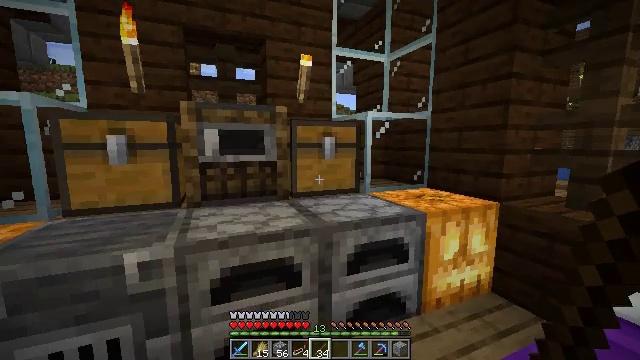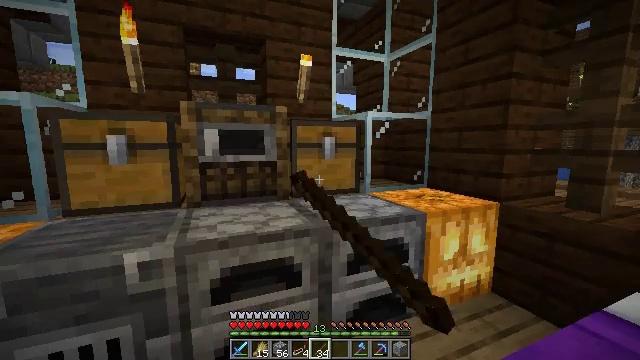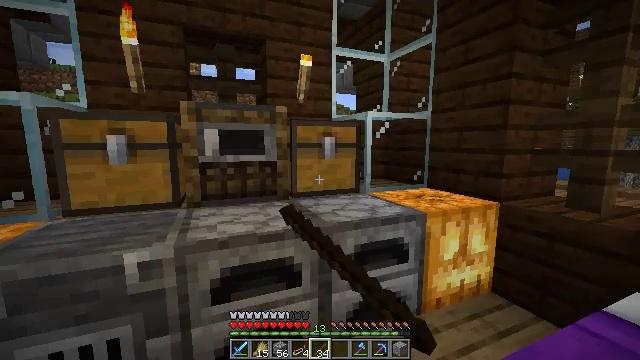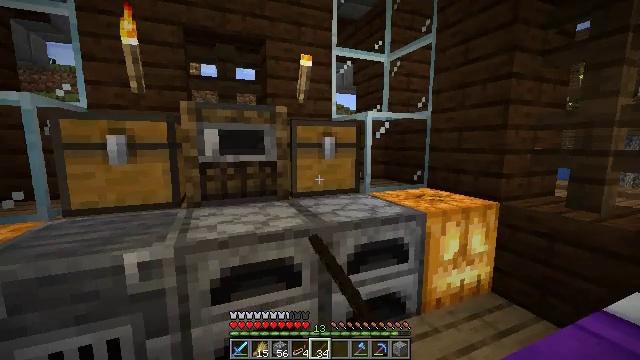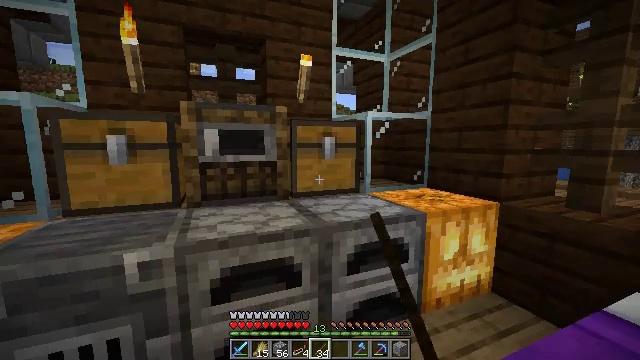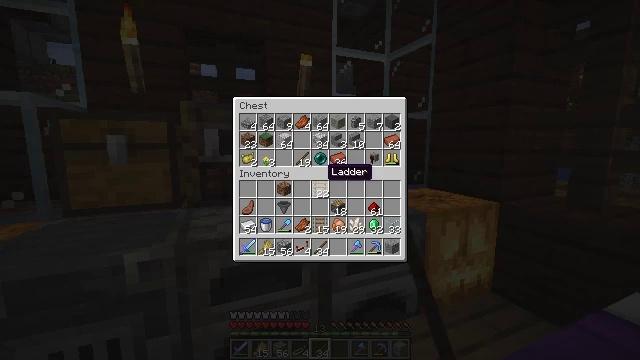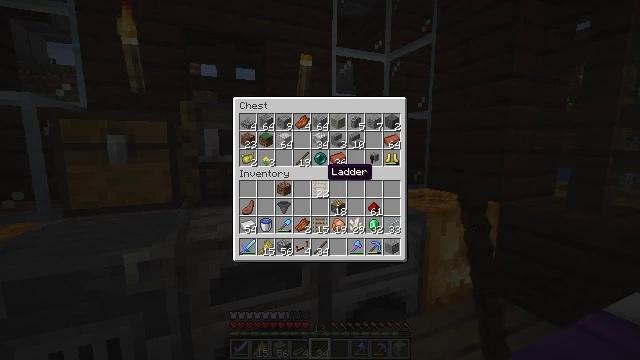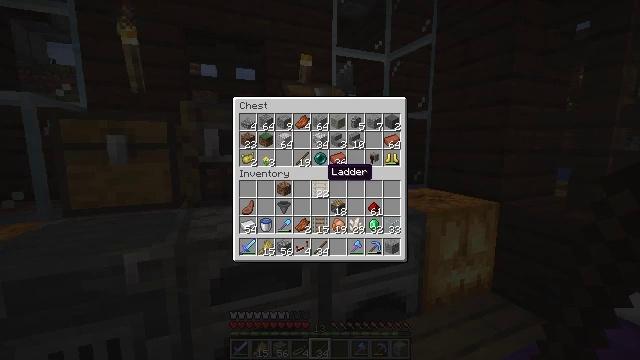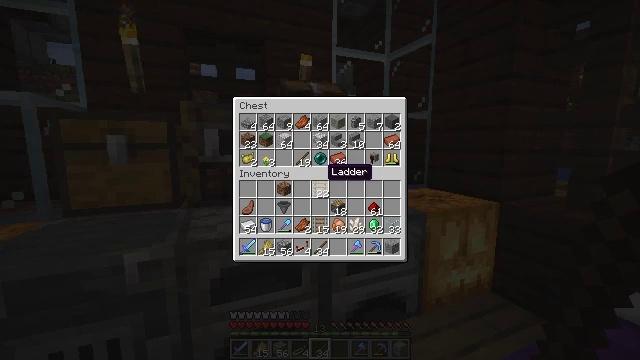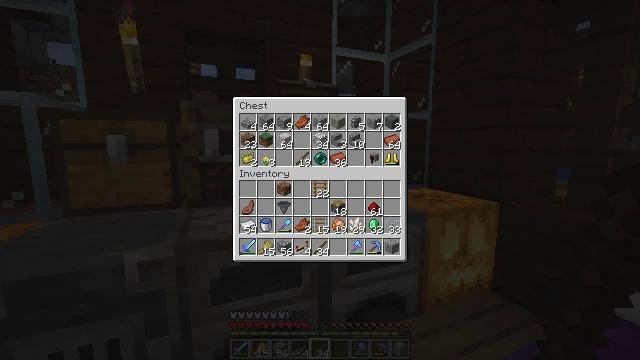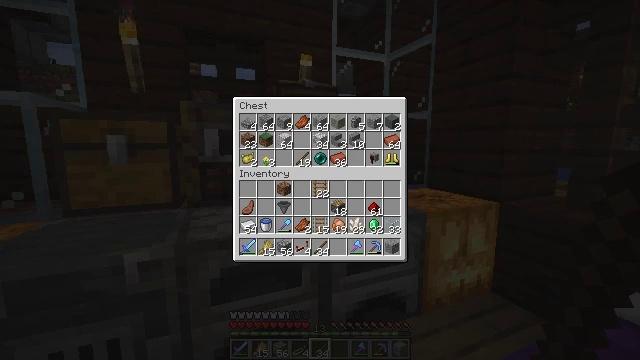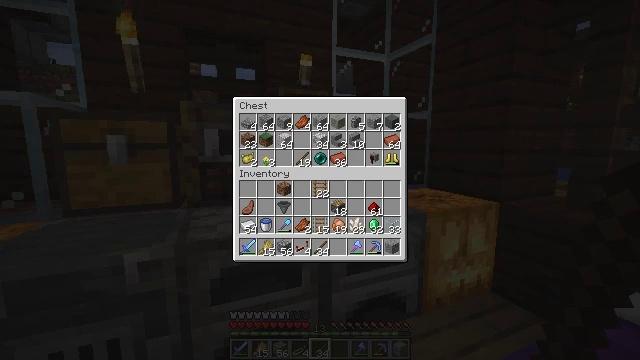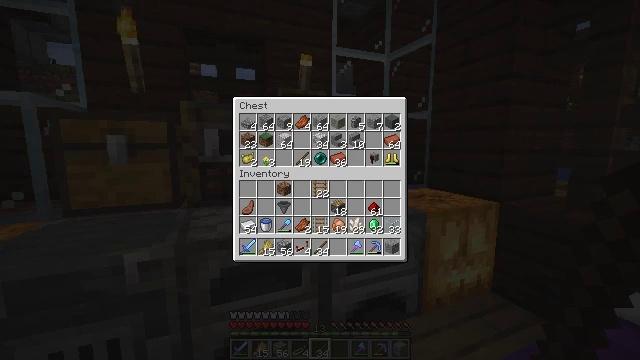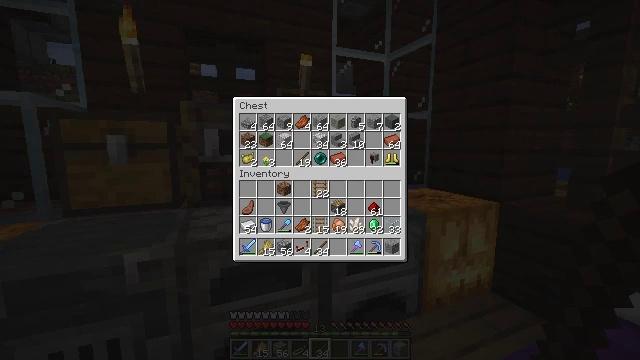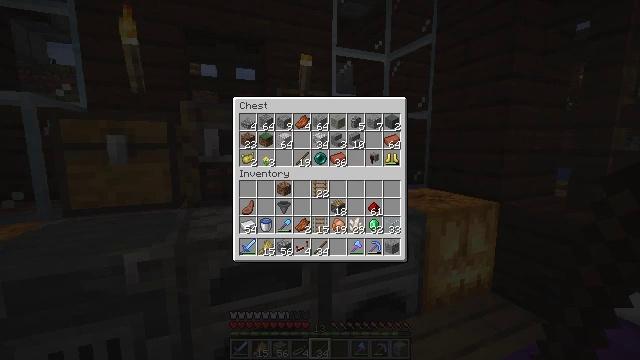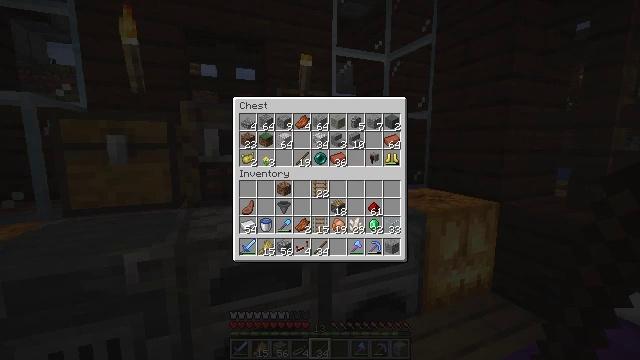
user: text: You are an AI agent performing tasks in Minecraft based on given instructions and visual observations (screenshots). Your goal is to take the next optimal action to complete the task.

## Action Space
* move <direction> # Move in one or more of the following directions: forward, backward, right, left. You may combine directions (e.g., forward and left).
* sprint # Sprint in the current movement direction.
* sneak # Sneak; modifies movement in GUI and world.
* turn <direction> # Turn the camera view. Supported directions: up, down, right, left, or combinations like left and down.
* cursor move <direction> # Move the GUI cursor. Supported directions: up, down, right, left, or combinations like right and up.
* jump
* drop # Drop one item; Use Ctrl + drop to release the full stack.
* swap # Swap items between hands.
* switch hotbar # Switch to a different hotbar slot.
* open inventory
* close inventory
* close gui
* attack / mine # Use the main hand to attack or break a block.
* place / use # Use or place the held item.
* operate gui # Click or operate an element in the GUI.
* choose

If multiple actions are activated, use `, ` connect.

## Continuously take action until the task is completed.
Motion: motion action
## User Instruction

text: Use a stick and redstone dust to craft a redstone torch.
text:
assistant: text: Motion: use / place
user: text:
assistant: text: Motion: use / place
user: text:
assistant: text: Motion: no_op
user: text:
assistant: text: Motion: no_op
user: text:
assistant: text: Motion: open gui
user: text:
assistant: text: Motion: no_op
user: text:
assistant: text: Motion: no_op
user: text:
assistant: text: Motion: no_op
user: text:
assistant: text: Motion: no_op
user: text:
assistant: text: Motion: no_op
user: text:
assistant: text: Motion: no_op
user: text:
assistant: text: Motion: no_op
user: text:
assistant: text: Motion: no_op
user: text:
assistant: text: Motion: no_op
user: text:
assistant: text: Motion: no_op
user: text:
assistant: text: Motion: no_op
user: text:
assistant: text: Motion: no_op
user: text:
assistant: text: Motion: no_op
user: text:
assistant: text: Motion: no_op
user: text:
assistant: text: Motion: no_op
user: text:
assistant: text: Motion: no_op
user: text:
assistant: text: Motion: no_op
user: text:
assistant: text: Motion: no_op
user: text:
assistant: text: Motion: no_op
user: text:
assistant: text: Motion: no_op
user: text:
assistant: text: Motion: no_op
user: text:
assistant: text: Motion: no_op
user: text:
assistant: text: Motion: no_op
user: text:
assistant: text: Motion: no_op
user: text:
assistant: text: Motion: no_op